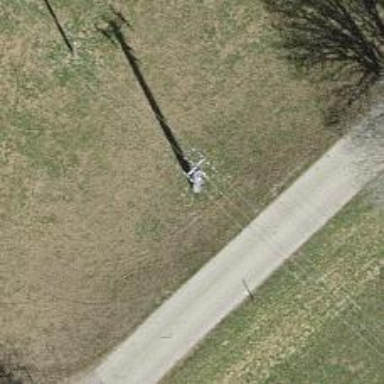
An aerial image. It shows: Power pole.